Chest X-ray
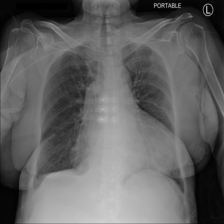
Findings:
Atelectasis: negative
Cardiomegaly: positive
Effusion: negative
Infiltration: negative
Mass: negative
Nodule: negative
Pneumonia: negative
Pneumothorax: negative
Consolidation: negative
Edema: negative
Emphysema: negative
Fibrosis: negative
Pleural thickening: negative
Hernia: negative